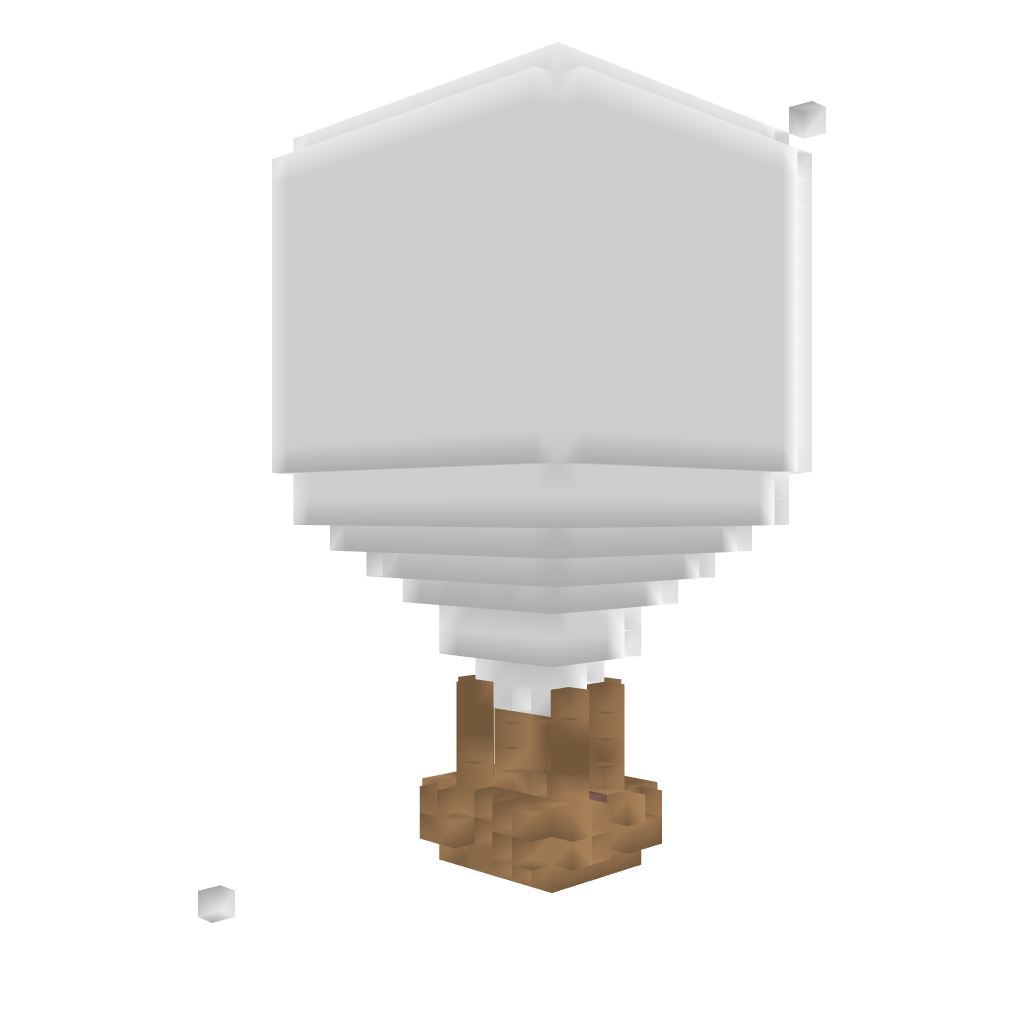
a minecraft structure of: Hot air balloon high quality